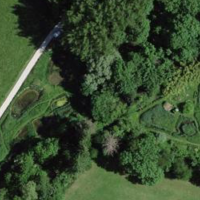
EUNIS habitat code: 25
Species observed at this site:
Chroicocephalus ridibundus
Pholidoptera griseoaptera
Cygnus olor
Pseudochorthippus parallelus
Menyanthes trifoliata
Anas platyrhynchos
Parus major
Orthetrum cancellatum
Mergus merganser
Hypericum perforatum
Viviparus contectus
Gomphocerippus rufus